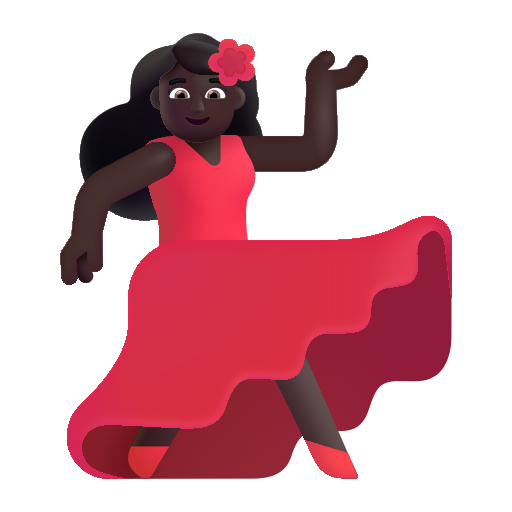
woman dancing color dark